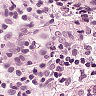
Metastatic tissue present: yes